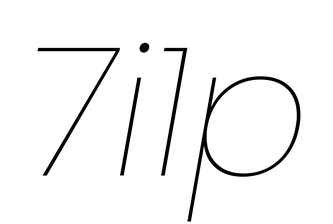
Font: Poppins-ThinItalic